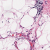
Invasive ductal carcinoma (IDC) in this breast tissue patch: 0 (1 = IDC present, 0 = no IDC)